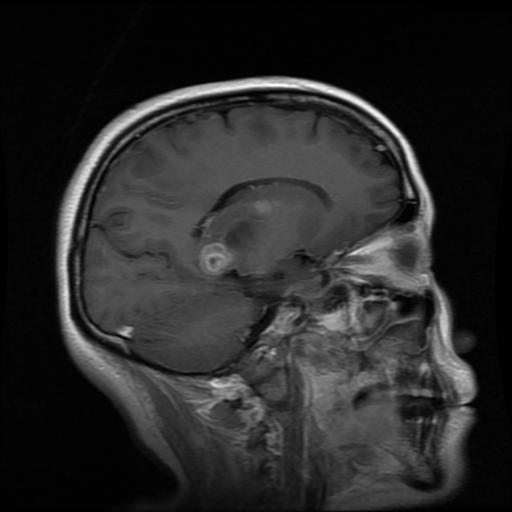
Label: glioma